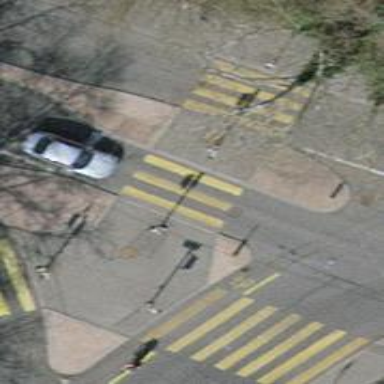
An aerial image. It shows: Zebra crossing with traffic signals.